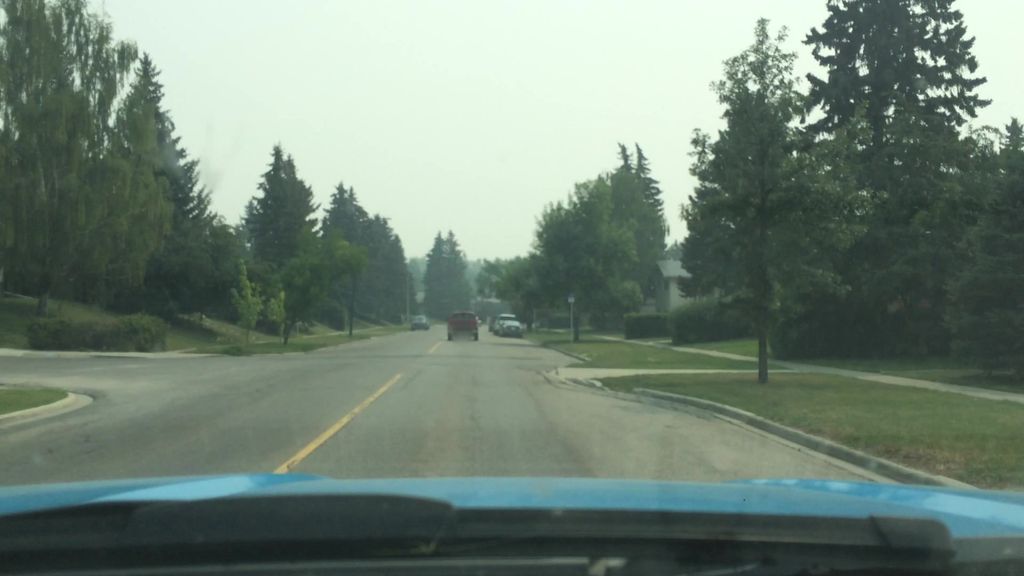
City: calgary